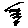
Label: zigzag